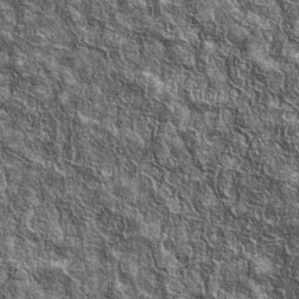
Label: non_frost